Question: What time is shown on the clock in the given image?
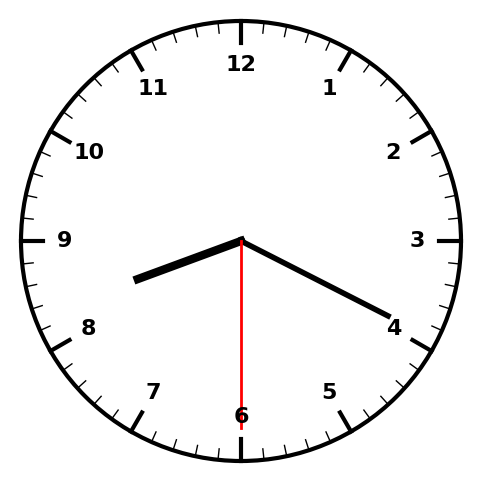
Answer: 08:19:30